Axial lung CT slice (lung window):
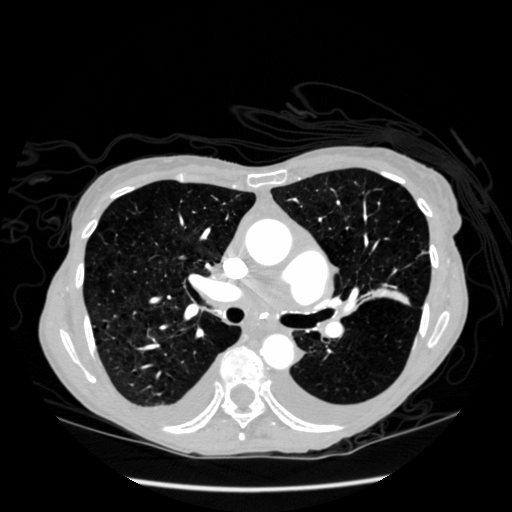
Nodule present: no